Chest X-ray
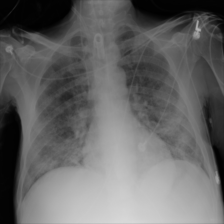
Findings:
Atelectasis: negative
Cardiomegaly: negative
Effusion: negative
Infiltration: positive
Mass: negative
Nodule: negative
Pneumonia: negative
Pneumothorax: negative
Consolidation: negative
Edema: negative
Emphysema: negative
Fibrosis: negative
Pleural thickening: negative
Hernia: negative